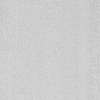
Atmospheric dust classification: dusty